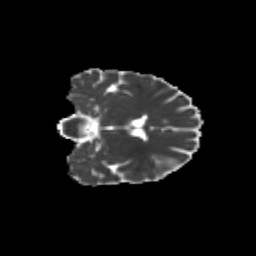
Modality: MD
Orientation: coronal
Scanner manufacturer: siemens
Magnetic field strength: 3 T
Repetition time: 9.2 s
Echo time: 0.084 s